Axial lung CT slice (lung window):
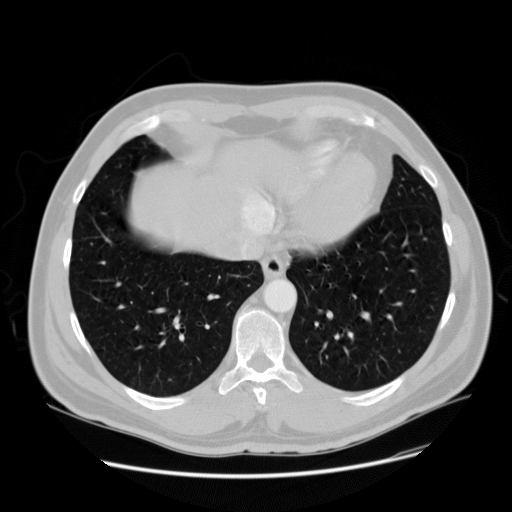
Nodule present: no